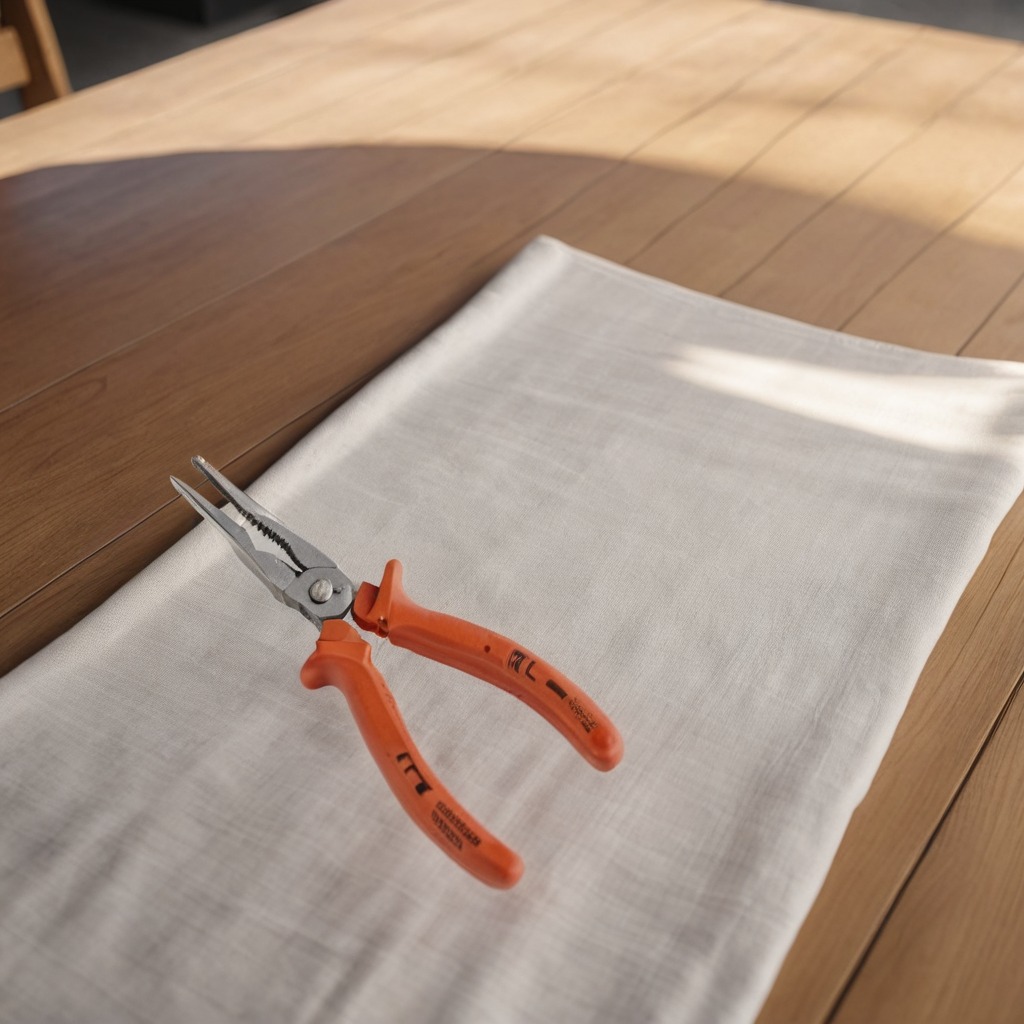
A plier lying on a wooden table in an outdoor workshop during daytime bright natural light soft shadows worn but beneath the cloth.